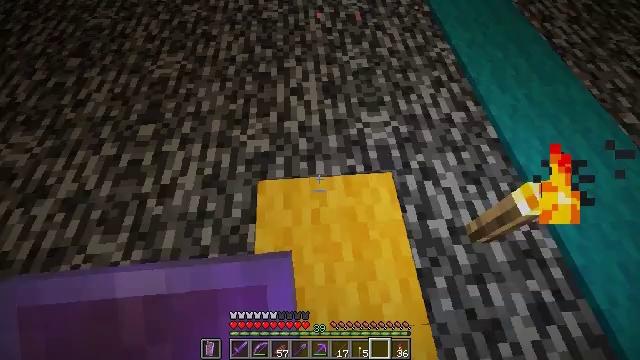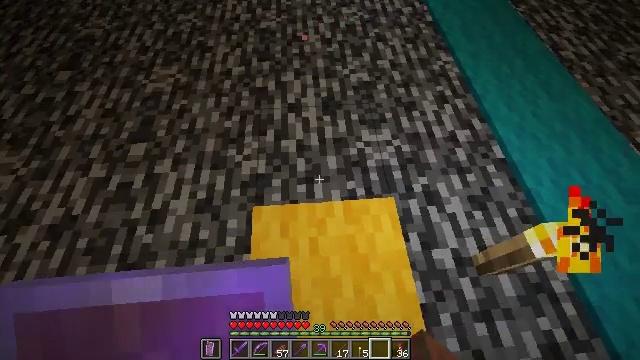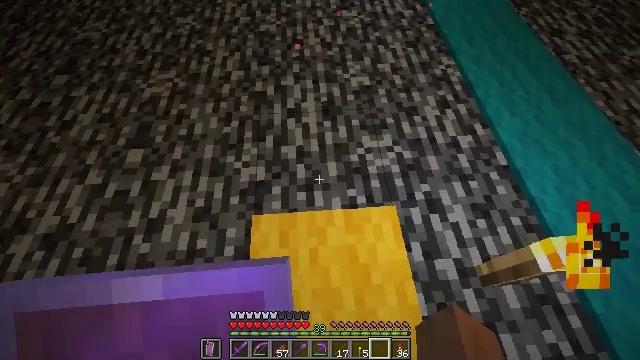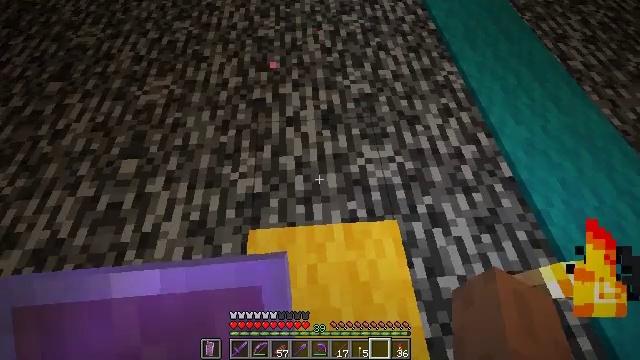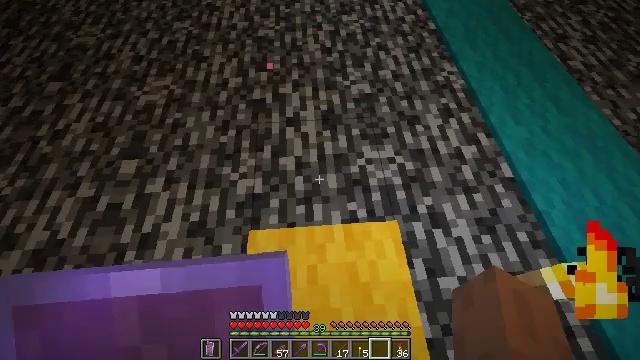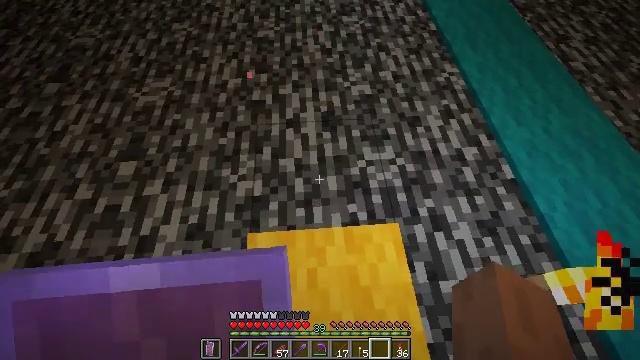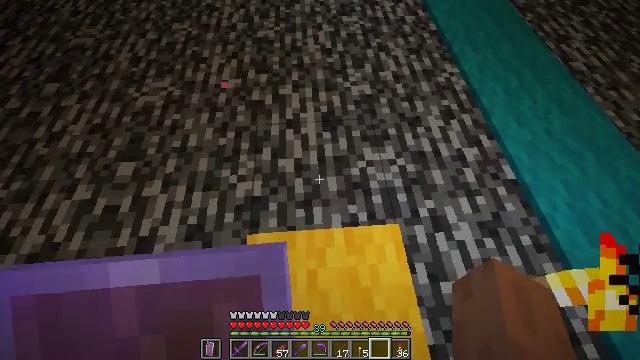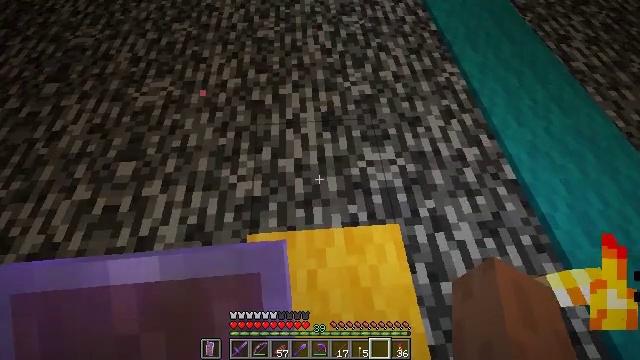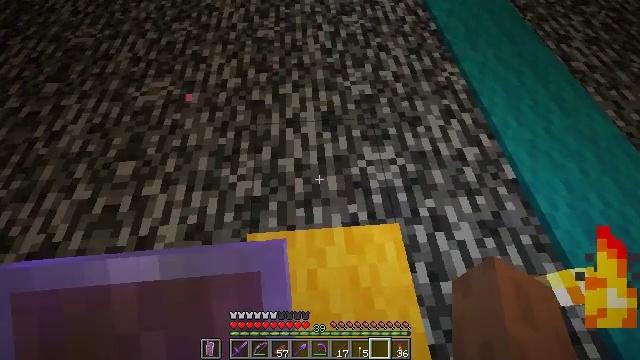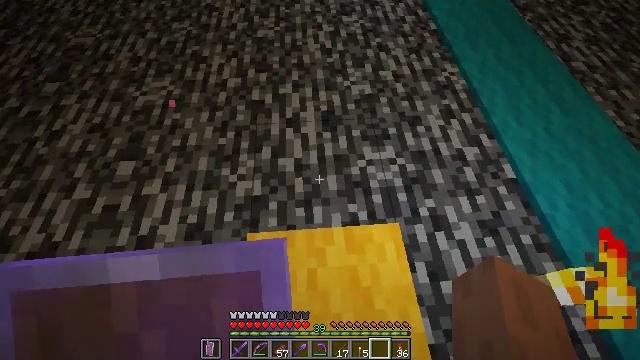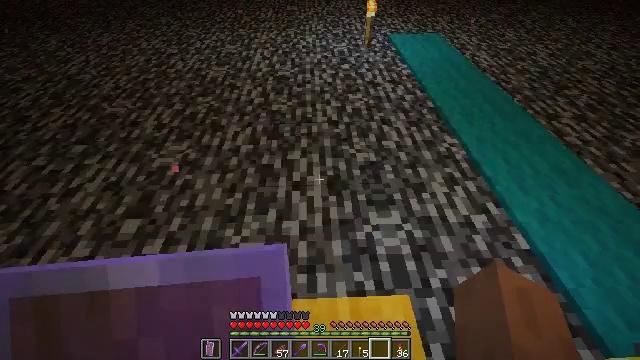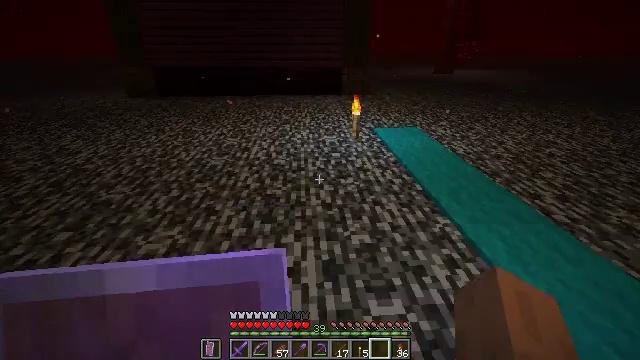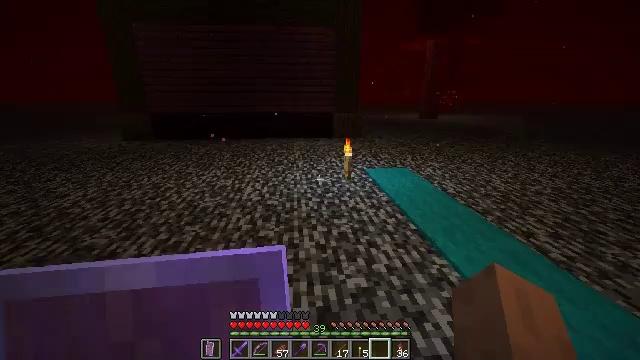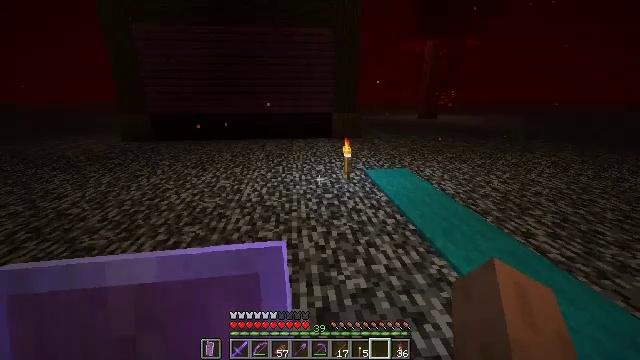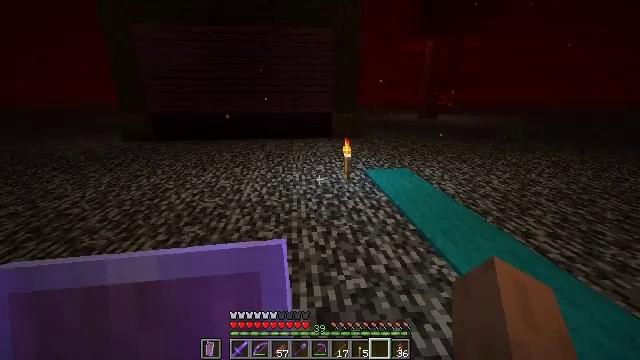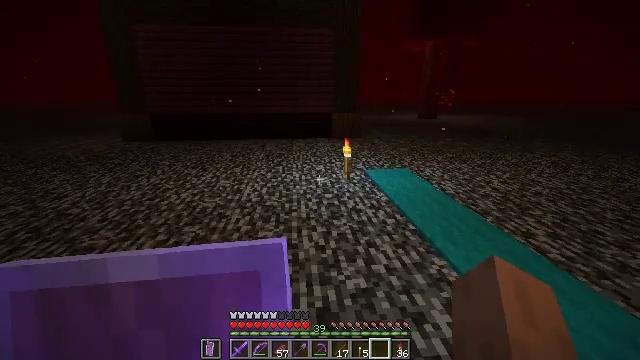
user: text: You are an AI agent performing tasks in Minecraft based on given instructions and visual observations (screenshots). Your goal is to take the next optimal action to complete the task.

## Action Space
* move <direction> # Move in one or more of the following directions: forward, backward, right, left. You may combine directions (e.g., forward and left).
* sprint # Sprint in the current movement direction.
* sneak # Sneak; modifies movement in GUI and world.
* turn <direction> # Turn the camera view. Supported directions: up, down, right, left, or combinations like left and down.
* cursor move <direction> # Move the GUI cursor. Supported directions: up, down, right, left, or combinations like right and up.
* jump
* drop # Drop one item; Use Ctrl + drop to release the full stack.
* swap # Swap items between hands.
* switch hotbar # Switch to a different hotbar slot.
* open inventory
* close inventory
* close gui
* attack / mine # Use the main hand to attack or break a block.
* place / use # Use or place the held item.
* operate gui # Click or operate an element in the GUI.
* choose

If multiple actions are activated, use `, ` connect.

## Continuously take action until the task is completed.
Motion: motion action
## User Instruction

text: mine block cyan carpet
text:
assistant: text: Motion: move forward
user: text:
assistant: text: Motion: no_op
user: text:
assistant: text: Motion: no_op
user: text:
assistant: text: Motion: no_op
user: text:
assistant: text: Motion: no_op
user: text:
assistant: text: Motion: no_op
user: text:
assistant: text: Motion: no_op
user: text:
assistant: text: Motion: no_op
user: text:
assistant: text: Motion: no_op
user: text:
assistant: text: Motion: turn left and up
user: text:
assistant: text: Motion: turn right and up
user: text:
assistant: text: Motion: turn right and up
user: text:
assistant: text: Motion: no_op
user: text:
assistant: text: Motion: no_op
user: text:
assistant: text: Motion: no_op
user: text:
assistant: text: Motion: move back
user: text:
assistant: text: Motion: move back
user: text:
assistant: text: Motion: move back
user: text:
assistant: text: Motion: move back
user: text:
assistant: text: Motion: move back
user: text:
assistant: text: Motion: move back
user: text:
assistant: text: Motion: move back
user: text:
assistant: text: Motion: move back
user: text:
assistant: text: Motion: move back
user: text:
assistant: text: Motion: move back
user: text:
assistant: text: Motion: move back
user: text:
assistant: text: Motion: move back
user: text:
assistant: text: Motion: move back, turn right
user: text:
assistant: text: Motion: move back, turn right and down
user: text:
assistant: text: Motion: move back, turn right